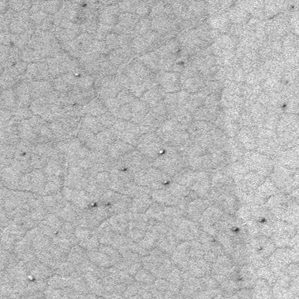
Label: frost